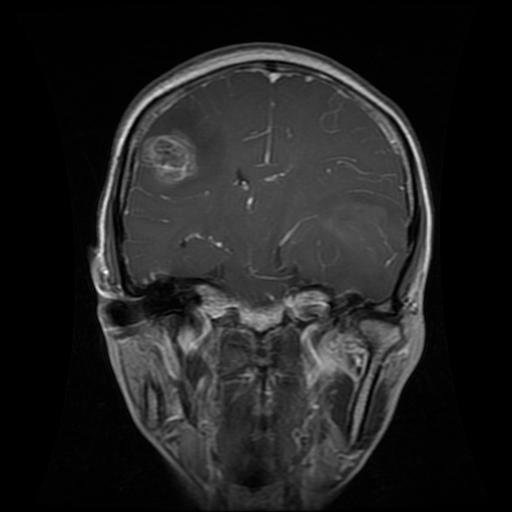
Label: glioma